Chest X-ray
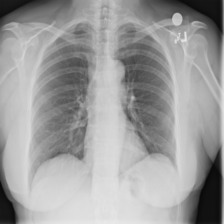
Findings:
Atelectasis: negative
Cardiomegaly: negative
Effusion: negative
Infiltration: negative
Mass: negative
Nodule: negative
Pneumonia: negative
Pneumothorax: negative
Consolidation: negative
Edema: negative
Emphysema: negative
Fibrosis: negative
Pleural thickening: negative
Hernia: negative